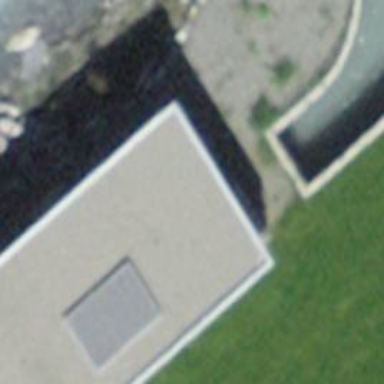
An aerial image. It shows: Hydro power generator.